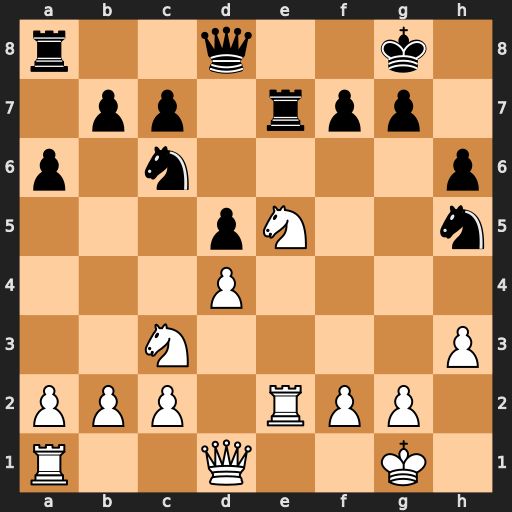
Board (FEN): r2q2k1/1pp1rpp1/p1n4p/3pN2n/3P4/2N4P/PPP1RPP1/R2Q2K1
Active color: w
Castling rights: -
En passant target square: -
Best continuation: Nxc6 bxc6 Rxe7